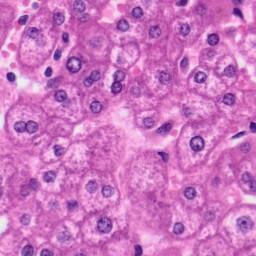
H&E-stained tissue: Liver